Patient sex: M
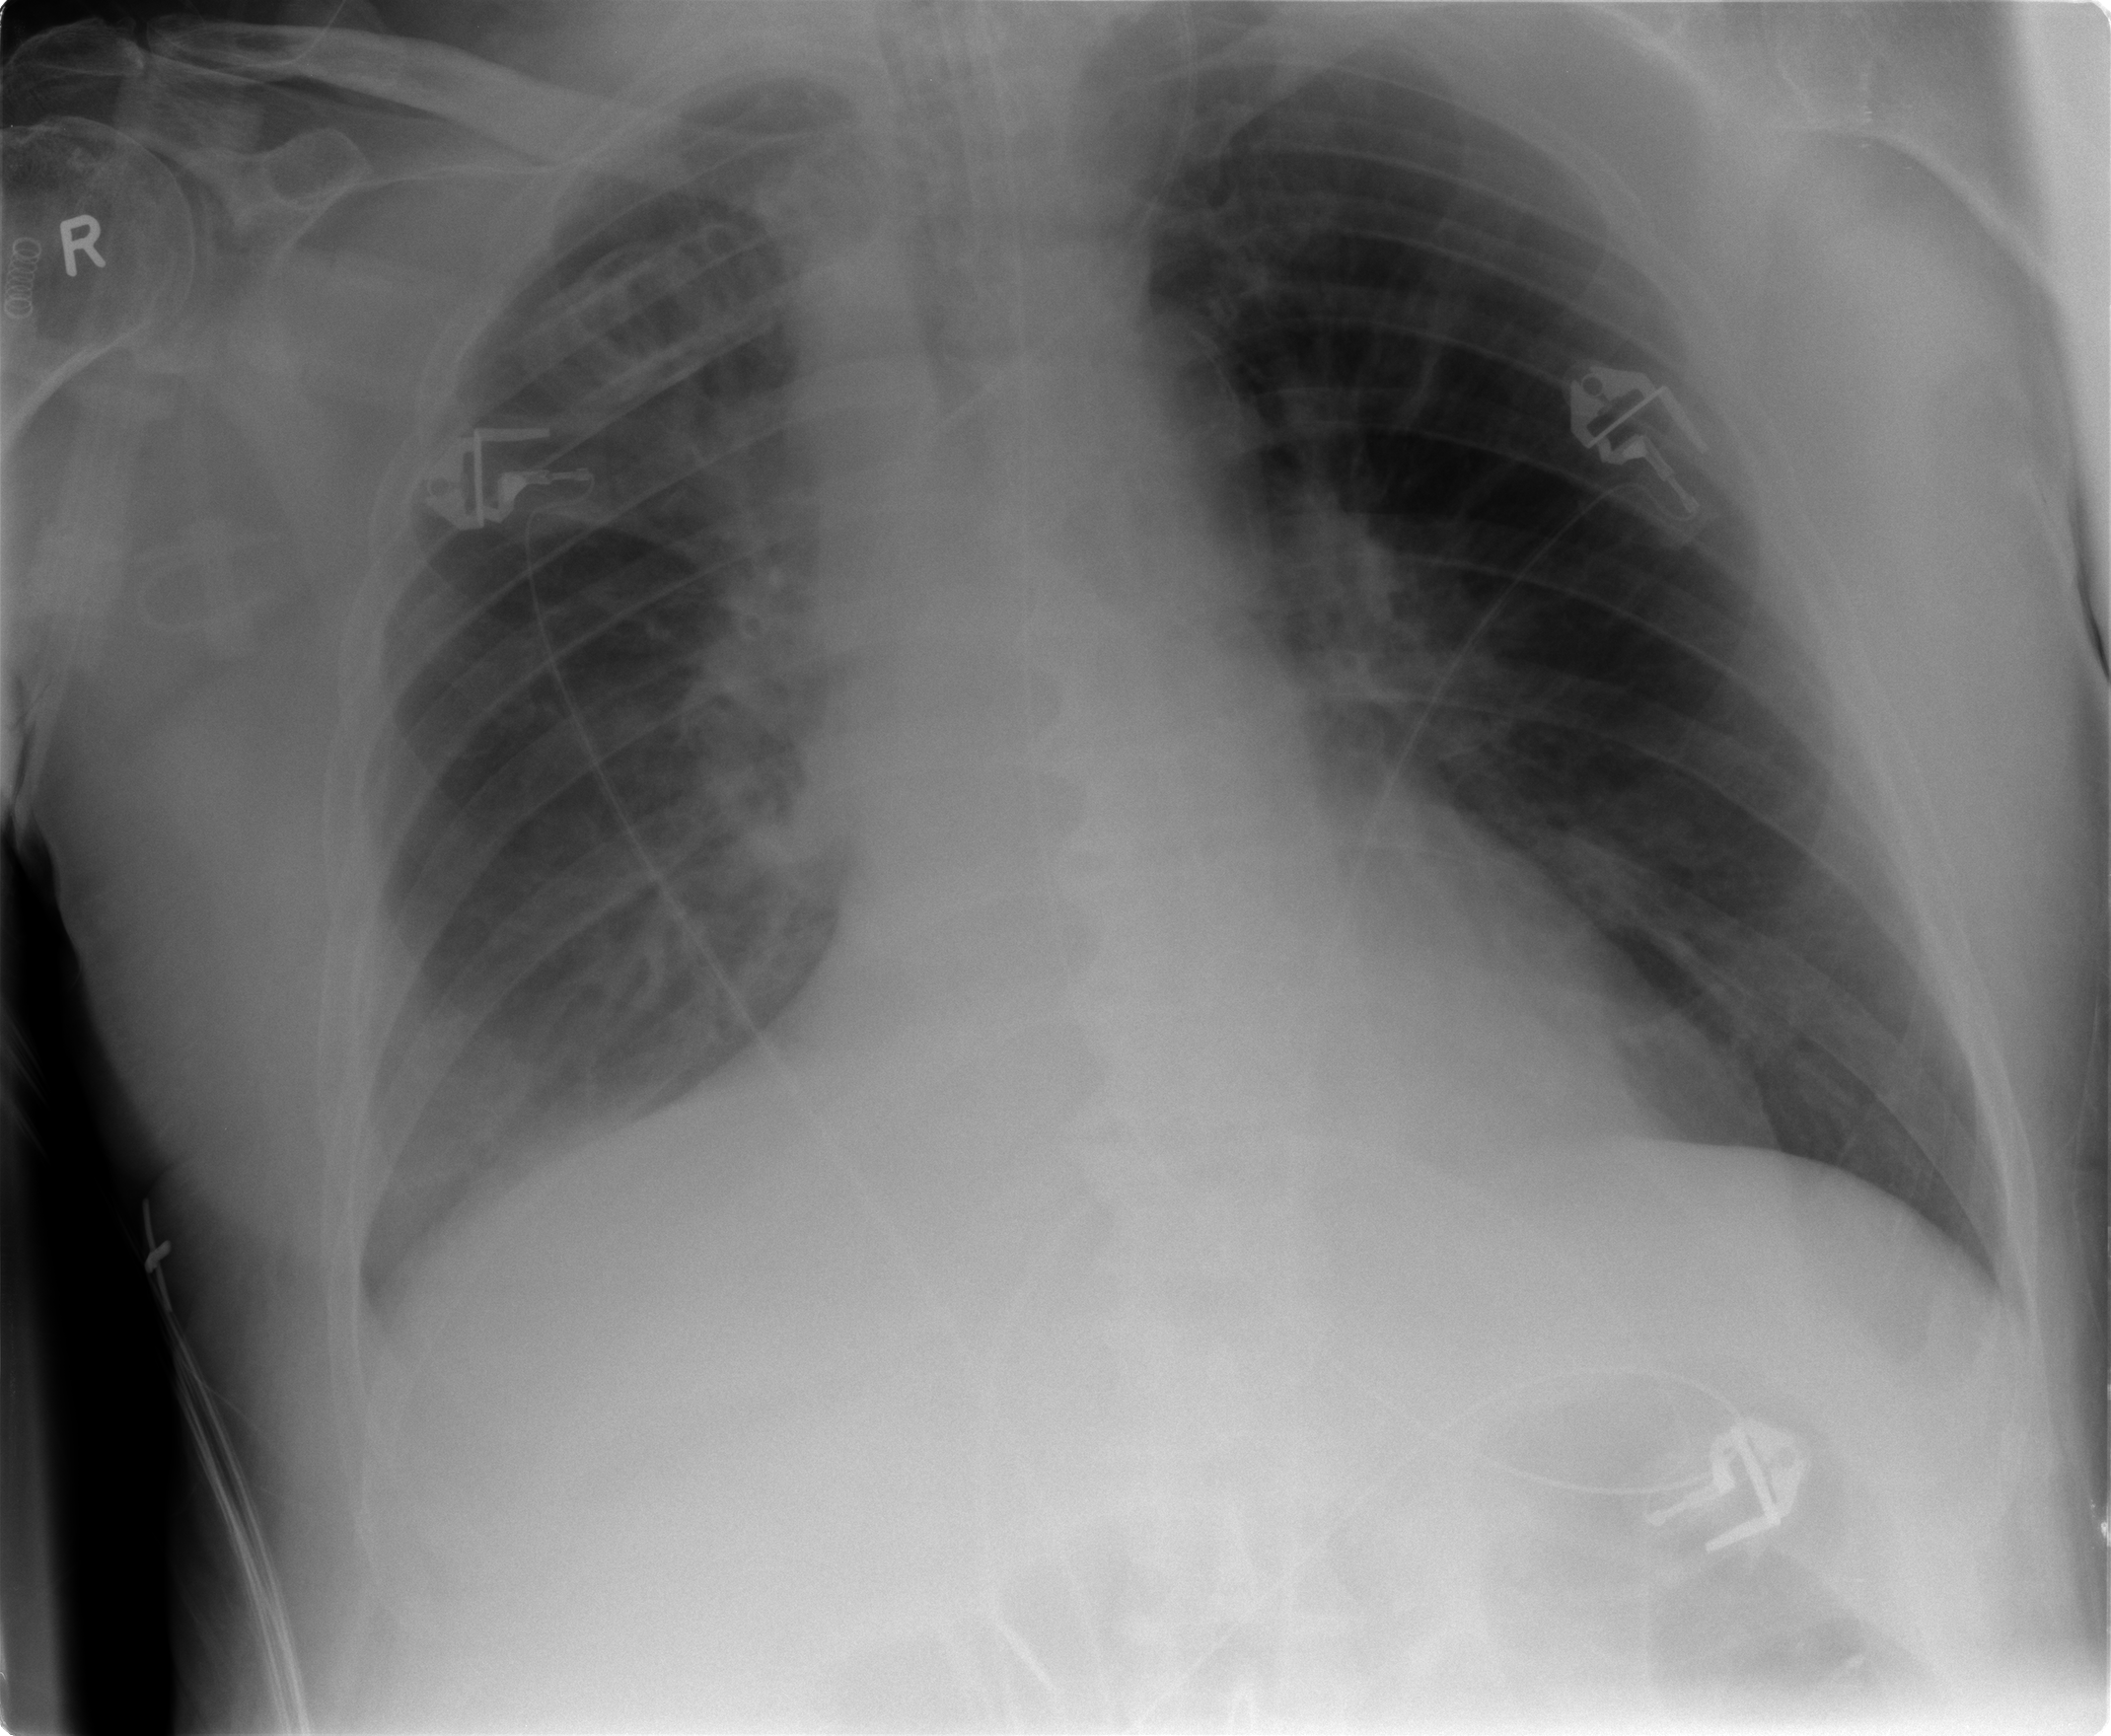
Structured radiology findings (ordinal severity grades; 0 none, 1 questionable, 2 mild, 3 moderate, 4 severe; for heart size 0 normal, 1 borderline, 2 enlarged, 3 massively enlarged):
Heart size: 0
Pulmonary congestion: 2
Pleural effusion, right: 2
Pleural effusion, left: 0
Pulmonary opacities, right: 2
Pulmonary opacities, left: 0
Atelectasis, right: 2
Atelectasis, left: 0